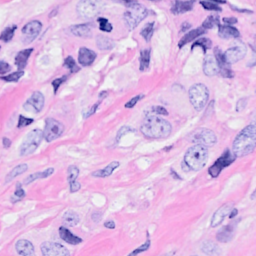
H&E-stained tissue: Breast